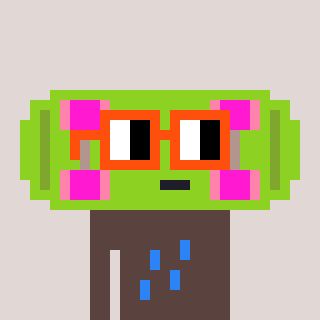
a pixel art character with square orange glasses, a skateboard-shaped head and a darkbrown-colored body on a warm background